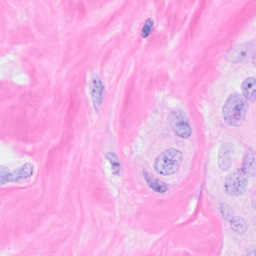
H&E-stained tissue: Breast